Question: I need to create a map view interface, which is something similar to the OLA Cabs Application in iOS. What I exactly wanna do is to fix an overlay on mapView and allow the user to scroll the map view across it. So that the overlay can be fixed at any location the User wants it to, I searched a lot about overlays, in iOS and MapKit, but couldn't make it possible. If some one can give me tips for achieving this I would be really grateful. Here is a snapshot of the screen

Here the annotation remains fixed and you can move the map view across it, So that when you stop the mapview, the overlay will be pointing to the new location, where you stopped
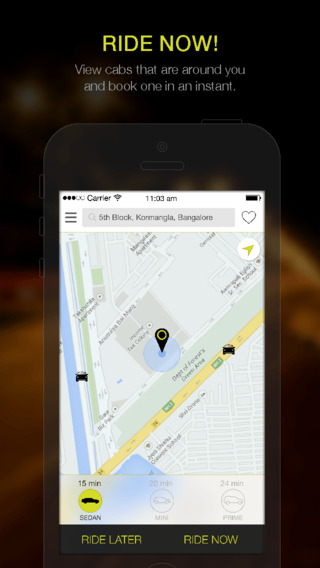
Answer: ## Click here to download demo...

Create a fix 'MKAnnotation' and image view object to animating the location change effect in Map view.
'''
@property (nonatomic, strong) CustomAnnotation *fixAnnotation;
@property (nonatomic, strong) UIImageView *annotationImage;
'''
Add this code in 'viewDidLoad()' method:
'''
// Fix annotation
_fixAnnotation = [[CustomAnnotation alloc] initWithTitle:@"Fix annotation" subTitle:@"Location" detailURL:nil location:self.mapView.userLocation.coordinate];
[self.mapView addAnnotation:self.fixAnnotation];
// Annotation image.
CGFloat width = 64;
CGFloat height = 64;
CGFloat margiX = self.mapView.center.x - (width / 2);
CGFloat margiY = self.mapView.center.y - (height / 2) - 32;
// 32 is half size for navigationbar and status bar height to set exact location for image.
_annotationImage = [[UIImageView alloc] initWithFrame:CGRectMake(margiX, margiY, width, height)];
[self.annotationImage setImage:[UIImage imageNamed:@"mapannotation.png"]];
'''
Now have to remove image when you drag a map view and add image which looks like an annotation. And after completion of that add annotation and remove image from Map View.
'''
- (void)mapView:(MKMapView *)mapView regionWillChangeAnimated:(BOOL)animated {
NSLog(@"Region will changed...");
[self.mapView removeAnnotation:self.fixAnnotation];
[self.mapView addSubview:self.annotationImage];
}
- (void)mapView:(MKMapView *)mapView regionDidChangeAnimated:(BOOL)animated {
NSLog(@"Region did changed...");
[self.annotationImage removeFromSuperview];
CLLocationCoordinate2D centre = [mapView centerCoordinate];
self.fixAnnotation.coordinate = centre;
[self.mapView addAnnotation:self.fixAnnotation];
}
'''